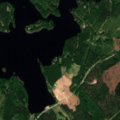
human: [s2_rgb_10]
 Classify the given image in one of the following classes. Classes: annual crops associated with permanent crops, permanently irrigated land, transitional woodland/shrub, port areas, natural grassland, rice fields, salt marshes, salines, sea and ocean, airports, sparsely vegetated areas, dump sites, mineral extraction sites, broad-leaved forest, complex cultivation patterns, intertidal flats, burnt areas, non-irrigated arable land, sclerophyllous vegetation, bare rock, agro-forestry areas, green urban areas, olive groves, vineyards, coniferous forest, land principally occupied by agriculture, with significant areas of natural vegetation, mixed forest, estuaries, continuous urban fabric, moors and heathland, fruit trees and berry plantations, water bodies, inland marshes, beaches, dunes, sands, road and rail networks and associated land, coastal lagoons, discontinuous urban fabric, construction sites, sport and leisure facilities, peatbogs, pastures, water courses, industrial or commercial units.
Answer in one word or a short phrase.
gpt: non-irrigated arable land, broad-leaved forest, mixed forest, transitional woodland/shrub, water bodies